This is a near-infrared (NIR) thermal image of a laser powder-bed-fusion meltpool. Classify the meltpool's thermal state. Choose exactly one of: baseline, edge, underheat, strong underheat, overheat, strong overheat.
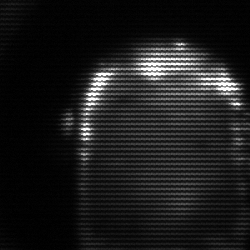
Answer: baseline